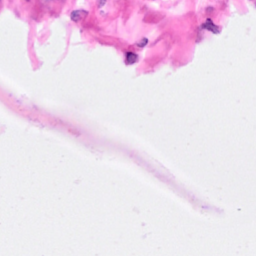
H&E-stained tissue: Breast